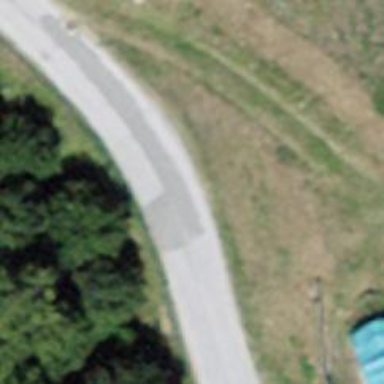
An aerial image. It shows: Unclassified road with asphalt surface.